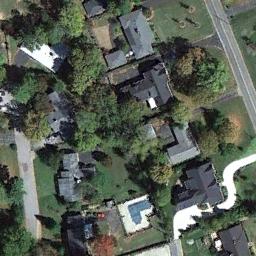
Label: medium_residential